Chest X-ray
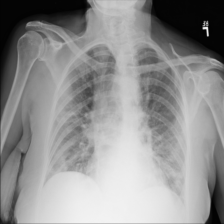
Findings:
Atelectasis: positive
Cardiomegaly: negative
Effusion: negative
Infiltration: positive
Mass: negative
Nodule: negative
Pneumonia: negative
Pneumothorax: negative
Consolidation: positive
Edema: negative
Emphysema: negative
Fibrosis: negative
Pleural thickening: negative
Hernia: negative